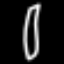
Label: pencil